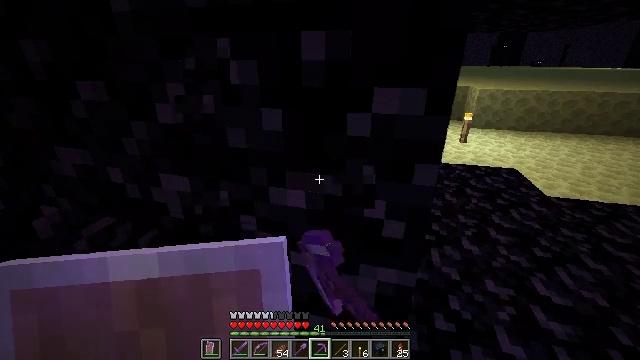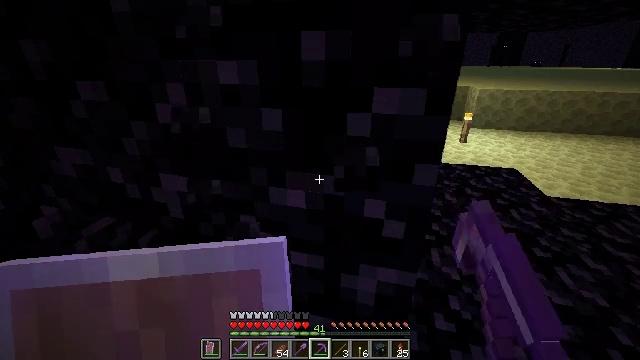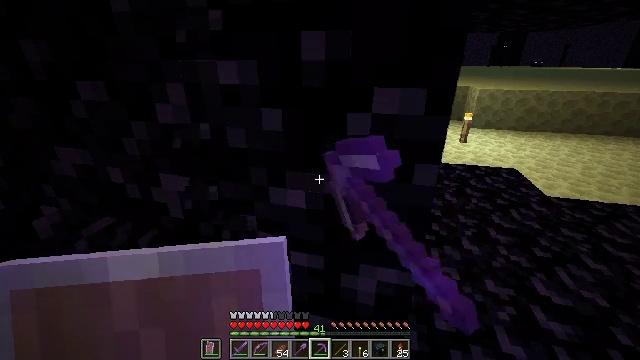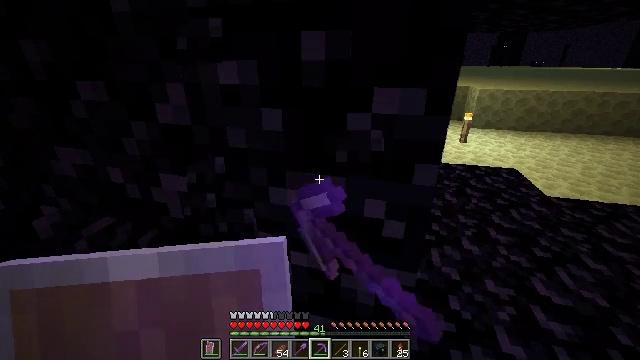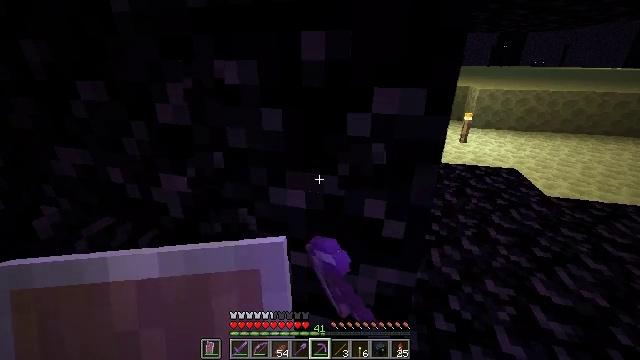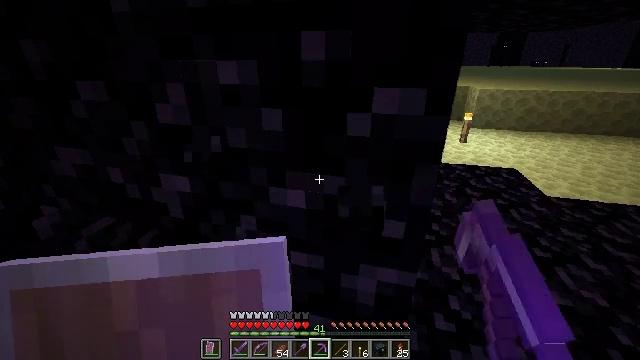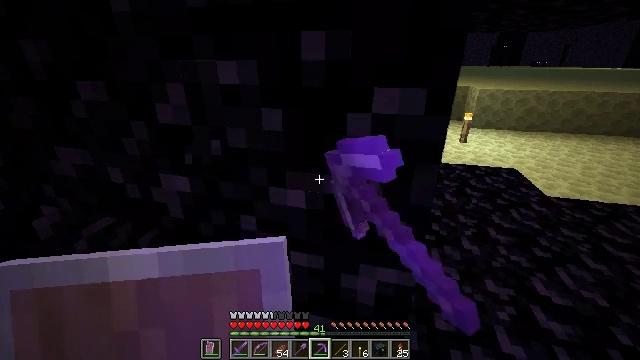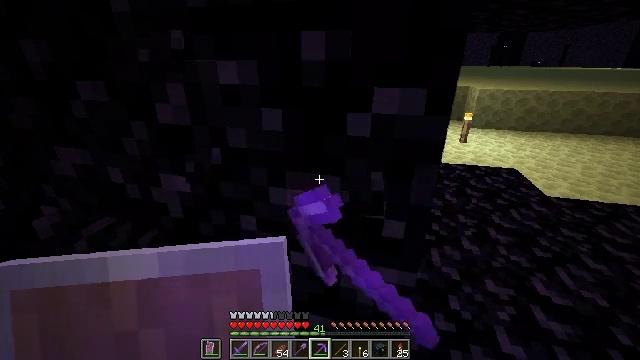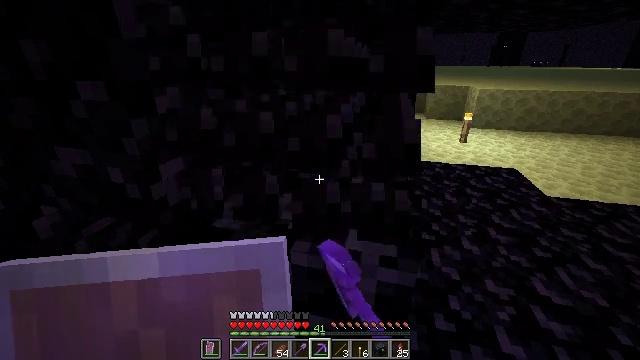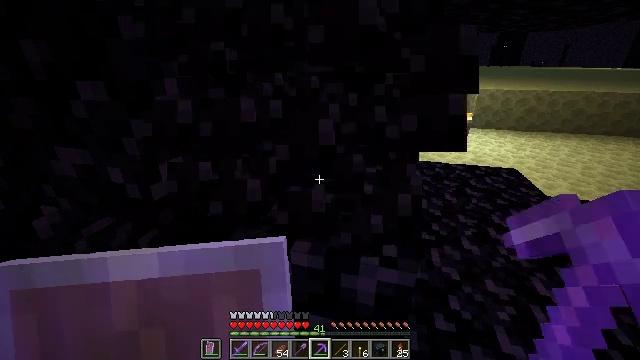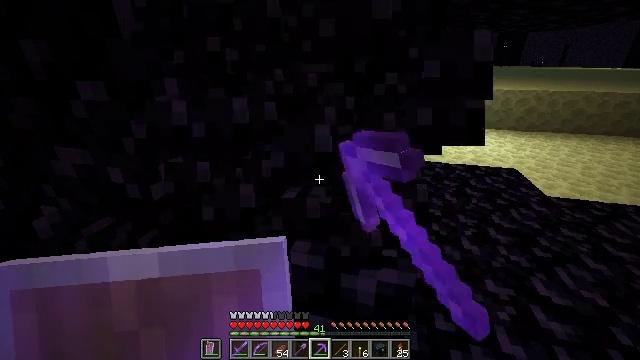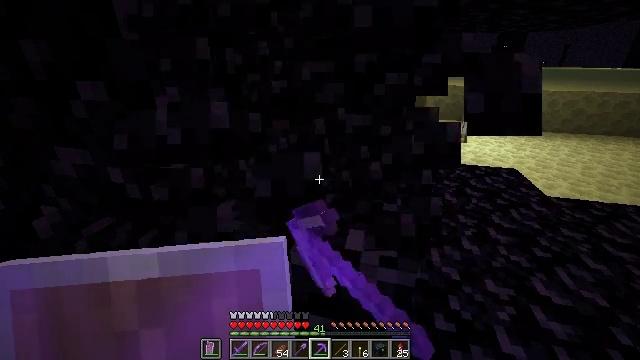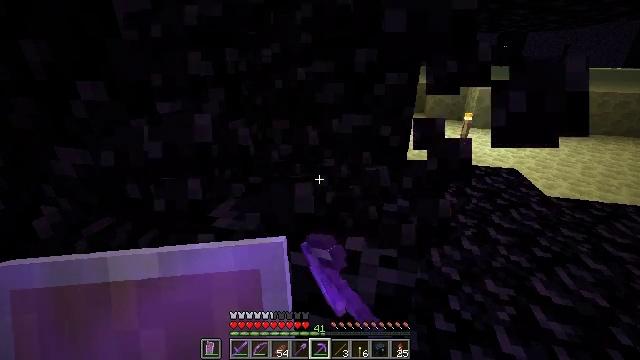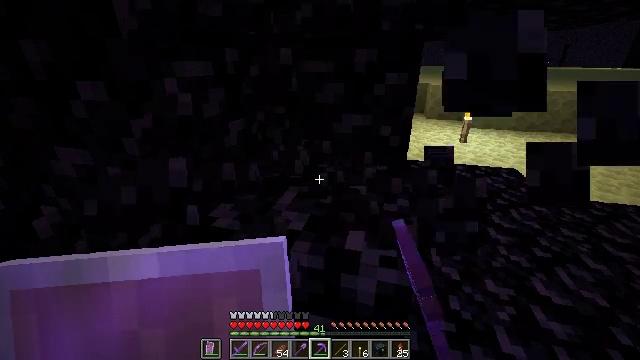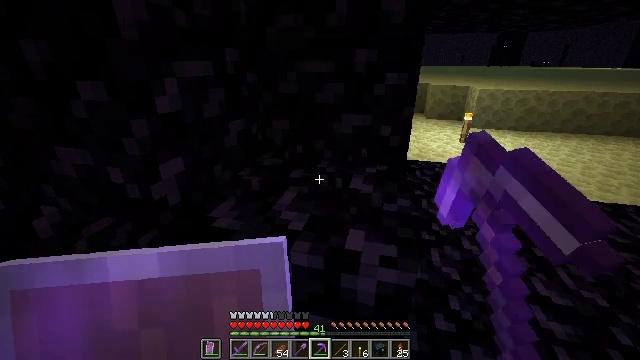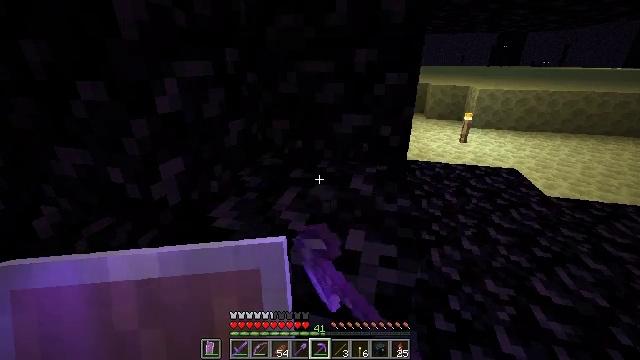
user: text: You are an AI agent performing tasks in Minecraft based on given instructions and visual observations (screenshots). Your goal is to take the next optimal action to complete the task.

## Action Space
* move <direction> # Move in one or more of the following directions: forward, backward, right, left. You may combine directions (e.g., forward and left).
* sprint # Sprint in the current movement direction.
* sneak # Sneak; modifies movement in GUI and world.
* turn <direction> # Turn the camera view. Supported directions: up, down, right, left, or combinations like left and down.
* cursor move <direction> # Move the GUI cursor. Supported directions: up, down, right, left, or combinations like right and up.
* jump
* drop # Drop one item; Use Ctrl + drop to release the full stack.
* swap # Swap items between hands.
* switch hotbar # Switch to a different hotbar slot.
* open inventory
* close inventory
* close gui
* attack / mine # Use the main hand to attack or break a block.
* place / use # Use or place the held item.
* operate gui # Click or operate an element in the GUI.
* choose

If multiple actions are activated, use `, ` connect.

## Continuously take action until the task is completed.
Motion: motion action
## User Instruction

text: Collect obsidian for crafting.
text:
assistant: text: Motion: attack / mine
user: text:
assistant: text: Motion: attack / mine
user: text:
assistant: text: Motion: attack / mine
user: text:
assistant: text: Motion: attack / mine
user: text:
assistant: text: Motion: attack / mine
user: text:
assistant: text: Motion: attack / mine
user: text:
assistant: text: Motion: attack / mine
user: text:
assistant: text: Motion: attack / mine
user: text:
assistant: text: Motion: attack / mine
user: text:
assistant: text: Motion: attack / mine
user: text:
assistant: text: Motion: attack / mine
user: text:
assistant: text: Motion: attack / mine
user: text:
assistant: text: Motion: attack / mine
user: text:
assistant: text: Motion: attack / mine
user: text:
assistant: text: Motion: attack / mine
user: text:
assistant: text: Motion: attack / mine
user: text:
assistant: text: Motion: turn down, attack / mine
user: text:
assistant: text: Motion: turn down, attack / mine
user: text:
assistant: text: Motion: turn down, attack / mine
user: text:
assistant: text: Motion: attack / mine
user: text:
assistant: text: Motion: attack / mine
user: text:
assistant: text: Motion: attack / mine
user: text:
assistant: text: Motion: attack / mine
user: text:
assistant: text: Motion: attack / mine
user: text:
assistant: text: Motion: attack / mine
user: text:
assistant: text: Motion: attack / mine
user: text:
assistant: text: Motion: attack / mine
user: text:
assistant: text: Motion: attack / mine
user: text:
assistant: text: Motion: attack / mine
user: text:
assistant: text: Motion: attack / mine